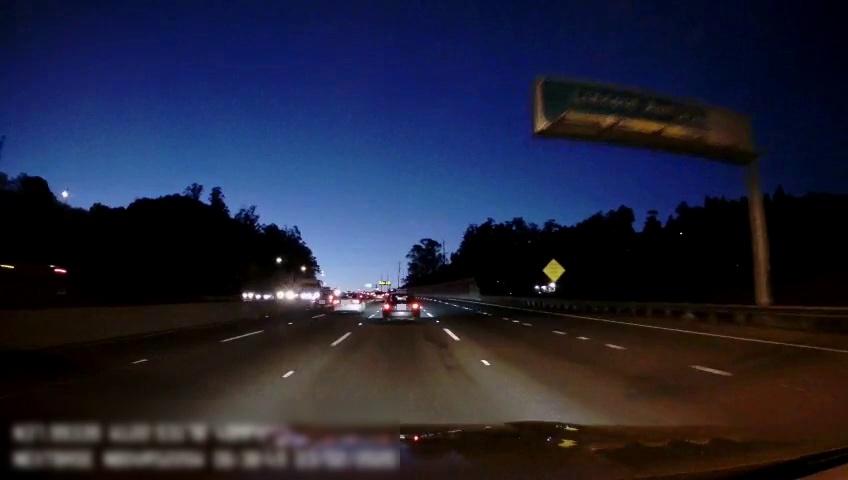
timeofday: Night
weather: Other
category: Drivable Space
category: Vehicles | SUV
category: Vehicles | Car
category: Vehicles | Truck
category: Vehicles | Car
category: Vehicles | Bus
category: Vehicles | SUV
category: Vehicles | Car
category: Lanes | Alternate Lane
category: Lanes | Alternate Lane
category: Lanes | Current Lane
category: Lanes | Current Lane
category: Lanes | Alternate Lane
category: Lanes | Alternate Lane
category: Traffic | Signs
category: Traffic | Signs